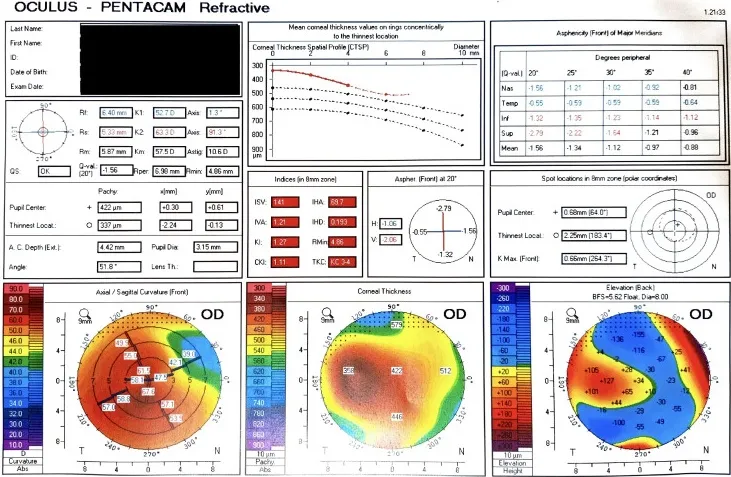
Image of the pentacam of the patient's right eye depicting elevated K1 and K2 reading, thinnest pachymentry of 337 mum, paracentral and mild inferior steepening, anterior and posterior float elevation, altered indices and corneal thickness spatial profile suggestive of advanced keratoconus changes.
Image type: ophthalmic_imaging (oct)